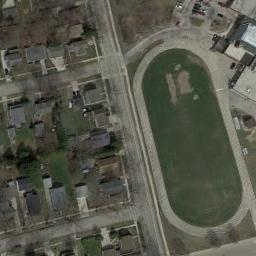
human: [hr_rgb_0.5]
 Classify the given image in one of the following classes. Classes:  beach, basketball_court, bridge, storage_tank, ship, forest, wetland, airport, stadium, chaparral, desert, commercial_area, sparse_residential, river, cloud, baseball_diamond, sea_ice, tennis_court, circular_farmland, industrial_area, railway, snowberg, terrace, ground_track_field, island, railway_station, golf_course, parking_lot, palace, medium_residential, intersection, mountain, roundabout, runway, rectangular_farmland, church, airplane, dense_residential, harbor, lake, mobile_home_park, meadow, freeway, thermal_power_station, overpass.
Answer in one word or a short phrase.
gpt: ground_track_field